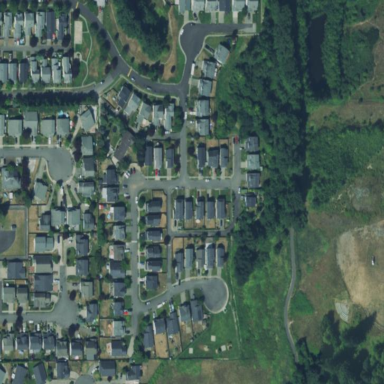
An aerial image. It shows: Residential area within neighborhood.